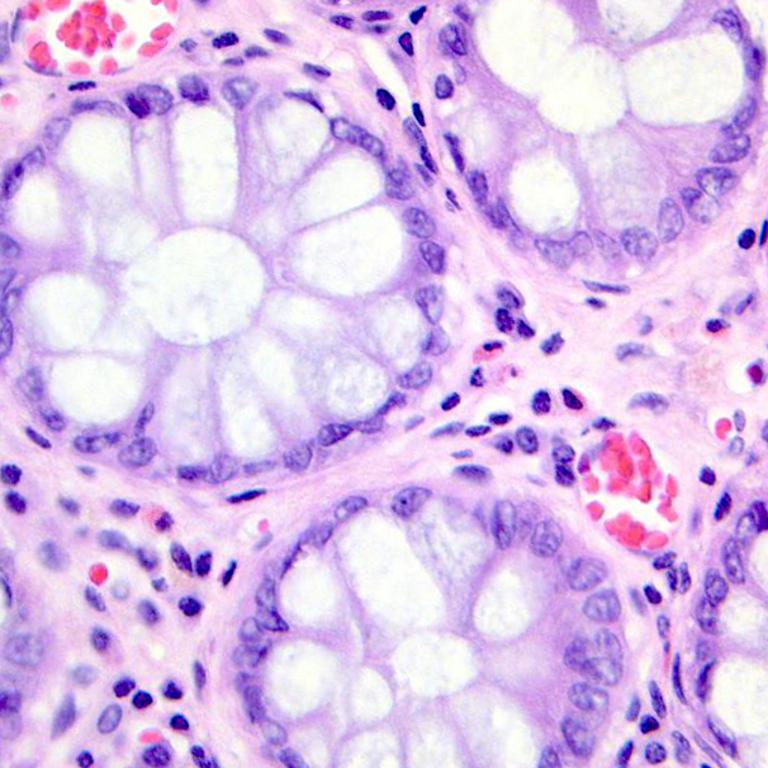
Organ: colon
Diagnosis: benign